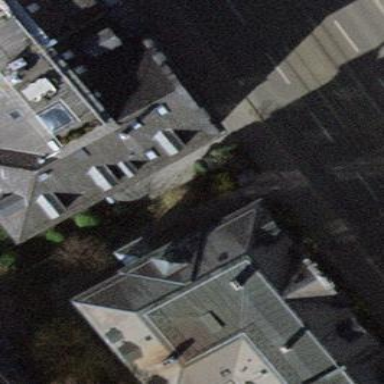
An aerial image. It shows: Building with mansard roof.